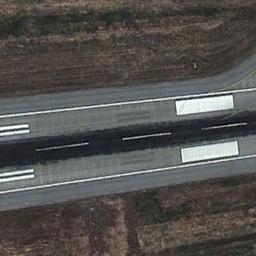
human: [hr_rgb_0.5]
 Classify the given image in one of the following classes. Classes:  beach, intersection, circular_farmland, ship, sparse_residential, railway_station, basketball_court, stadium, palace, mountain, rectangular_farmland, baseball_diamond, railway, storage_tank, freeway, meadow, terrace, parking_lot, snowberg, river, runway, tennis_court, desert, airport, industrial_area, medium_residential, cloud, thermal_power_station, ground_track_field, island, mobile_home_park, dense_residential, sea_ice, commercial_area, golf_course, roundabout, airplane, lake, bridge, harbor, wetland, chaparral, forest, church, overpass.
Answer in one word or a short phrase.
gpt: runway